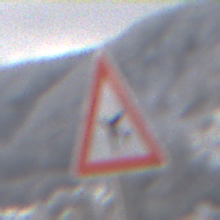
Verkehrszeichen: FlugbetriebRechts
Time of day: MorningAfternoon
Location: Outdoor (Nature)
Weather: PartlyCloudy
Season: Winter
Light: Natural